Question: Has anyone experience with a cropped title / label and ActionBarSherlock?
Using
'''
<application
android:name="WasserwegeApp"
android:icon="@drawable/ic_launcher"
android:label="@string/app_name"
android:theme="@style/Theme.AppTheme" >
'''
and the string:
'''
<string name="app_name">Wasserwege </string>
'''
I don't think the App-Theme has anything to do with it but this is what I use:
'''
<style name="Theme.AppTheme" parent="@style/Theme.Sherlock.Light">
<item name="android:windowBackground">@color/blue_light</item>
<item name="textColorPrimary">@color/blue_light</item>
<item name="android:textColor">@color/blue_light</item>
<item name="actionBarStyle">@style/Widget.AppTheme.ActionBar</item>
<item name="android:actionBarStyle">@style/Widget.AppTheme.ActionBar</item>
<item name="actionMenuTextColor">@color/white</item>
<item name="android:actionMenuTextColor">@color/white</item>
<item name="actionBarDivider">@drawable/actionbar_divider</item>
<item name="android:actionBarDivider">@drawable/actionbar_divider</item>
</style>
'''
It always looks like that:

And I even tried to fix this by adding a space behind the string but it doesn't work.
It looks like the is making it difficult.
Thanks for any help,
Tobias
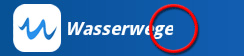
Answer: Actually, this isn't just an issue with ABS, but a problem with 'TextView' (i.e., see <URL>.
The solution is indeed to add a space to the end. If you're using XML, the space will be chopped off, so you will have to do something like this to force a whitespace:
'''
<string name="app_name">Wasserwege </string>
'''